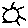
Label: sun